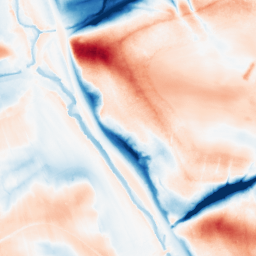
Category: classical
Decomposition family: gaussian_anisotropic
Decomposition parameters: sigma_x: 5
sigma_y: 20
Upsampling method: lanczos
Upsampling parameters: scale: 2
Upsampling scale: 2